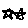
Label: star